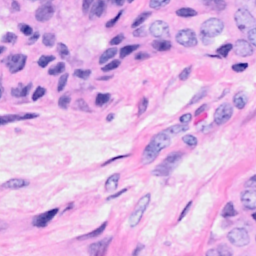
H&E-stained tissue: Breast